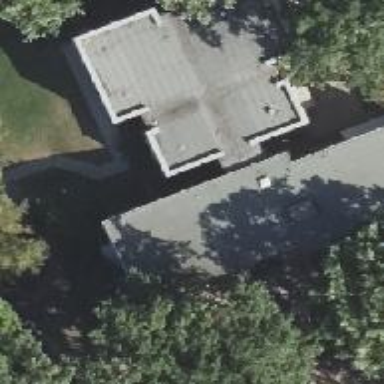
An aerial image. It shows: Kindergarten building.